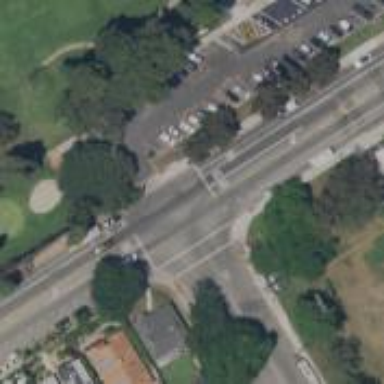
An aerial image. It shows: Marked footway crossing with zebra markings.